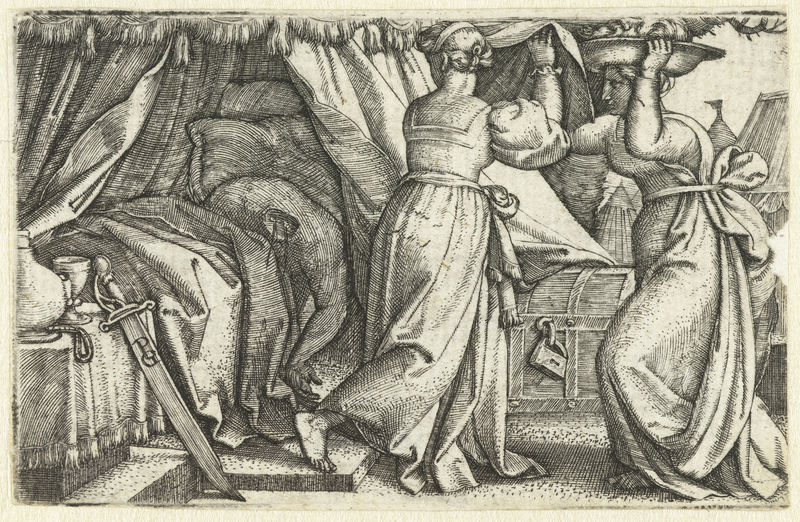
Titel: Judith en haar diensmaagd met onthoofde Holofernes
Künstler: Georg Pencz
Standort: Amsterdam
Institution: Rijksmuseum
Schlagwörter: frauen, diener, kelch, bett, schwert, treppenstufe, mägde, true, schwartzweuss